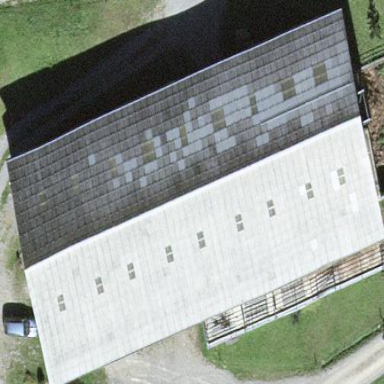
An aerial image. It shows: Cowshed building.